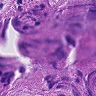
Metastatic tissue present: yes